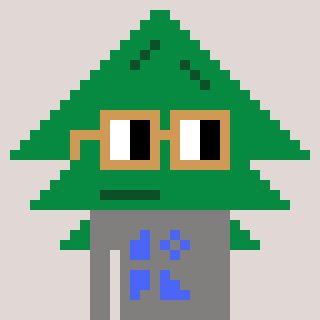
a pixel art character with square brown glasses, a fir-shaped head and a bluegrey-colored body on a warm background